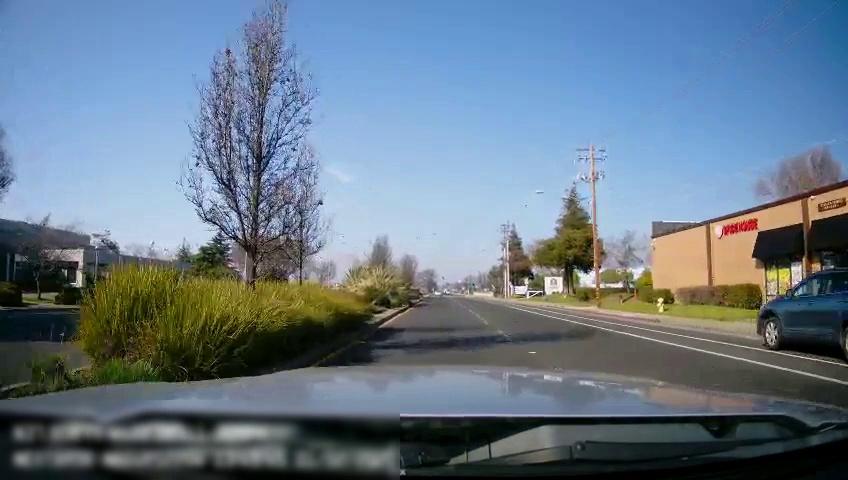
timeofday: Day
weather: Sunny
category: Drivable Space
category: Drivable Space
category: Vehicles | SUV
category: Lanes | Current Lane
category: Lanes | Current Lane
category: Lanes | Alternate Lane
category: Lanes | Alternate Lane